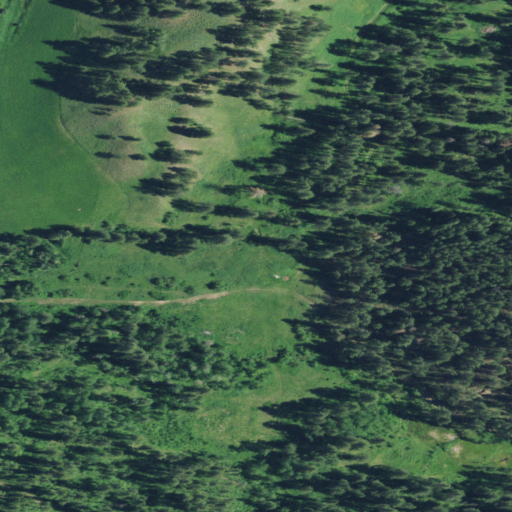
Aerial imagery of valley in Montana named Iron Gulch containing evergreen forest, woody wetlands, shrub, and grassland